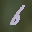
Label: 6